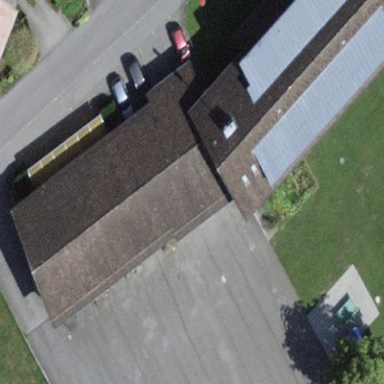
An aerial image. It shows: School building.